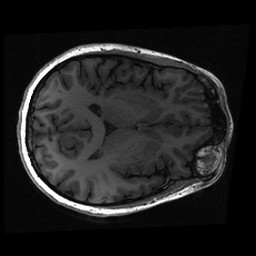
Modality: T1w
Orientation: axial
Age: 29
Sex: female